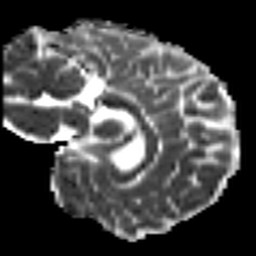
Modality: MD
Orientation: sagittal
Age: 45
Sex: female
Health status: healthy
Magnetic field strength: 3 T
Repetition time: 8.4 s
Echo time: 0.0926 s